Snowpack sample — Loveland Pass, Silver Plume, Colorado, USA (2/11/26, 12:00 PM MST)
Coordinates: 39.663, -105.886
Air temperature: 35 °F
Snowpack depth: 82 cm
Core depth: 10 cm
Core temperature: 15.8 °F
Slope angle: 13°, slope face: 12°
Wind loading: high
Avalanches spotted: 1
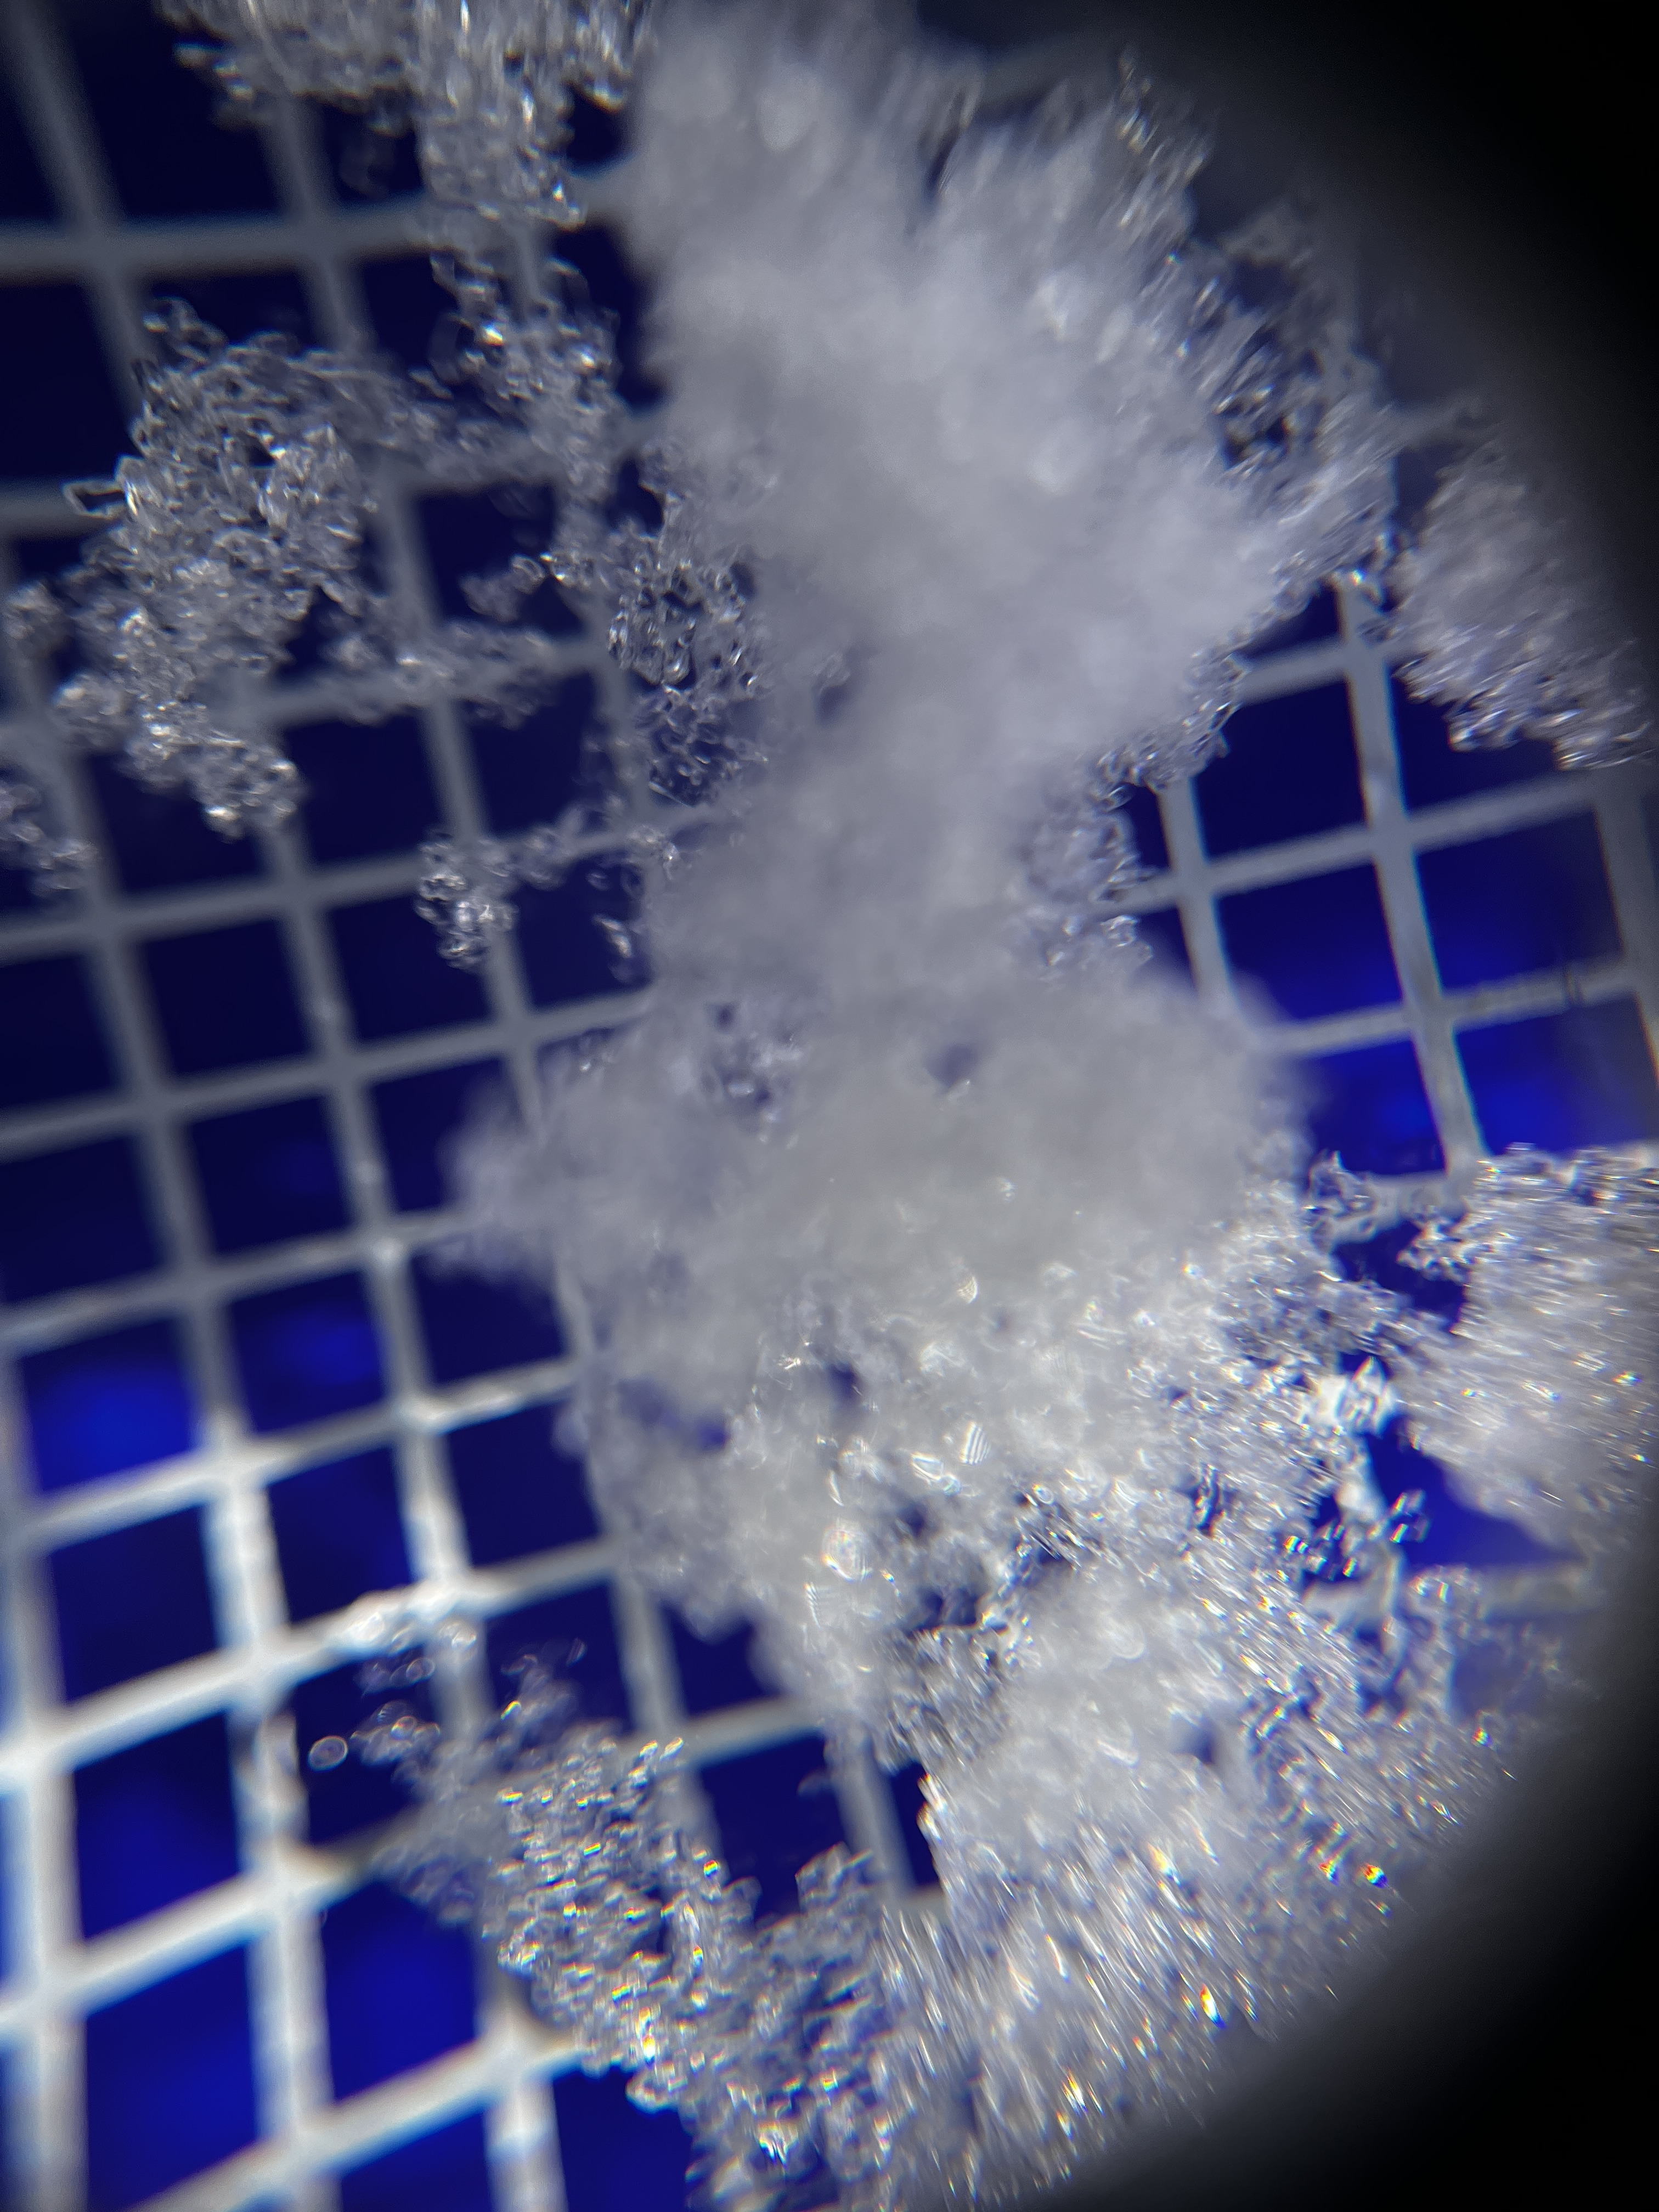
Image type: magnified_profile
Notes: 1 small avalanche spotted on the north side of the bowl, lots of wind loading